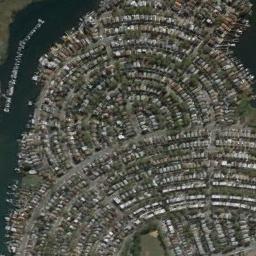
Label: dense_residential